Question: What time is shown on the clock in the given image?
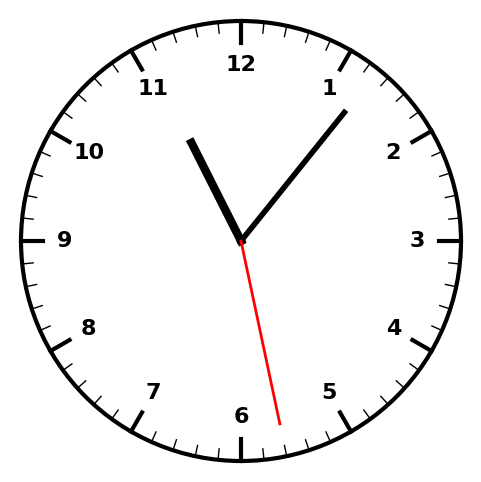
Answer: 11:06:28